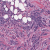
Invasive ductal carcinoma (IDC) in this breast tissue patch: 1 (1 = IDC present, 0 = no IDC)